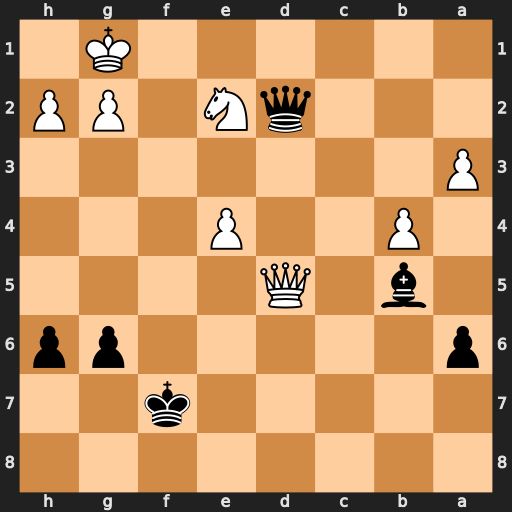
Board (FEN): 8/5k2/p5pp/1b1Q4/1P2P3/P7/3qN1PP/6K1
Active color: b
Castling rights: -
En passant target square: -
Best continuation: Qxd5 exd5 Bxe2